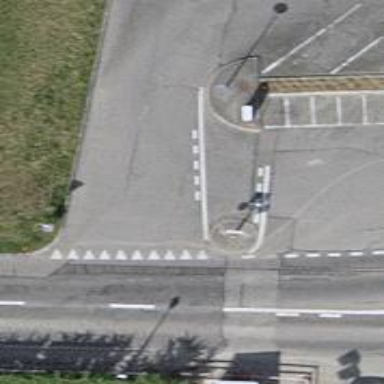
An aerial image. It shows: Parking aisle designated as service road.